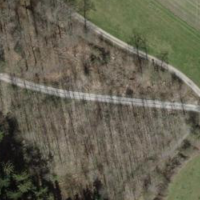
EUNIS habitat code: 52
Species observed at this site:
Stachys sylvatica